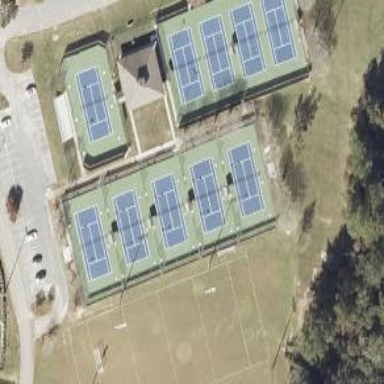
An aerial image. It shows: Sports centre with focus on tennis.